Question: Count the number of objects in the diagram.
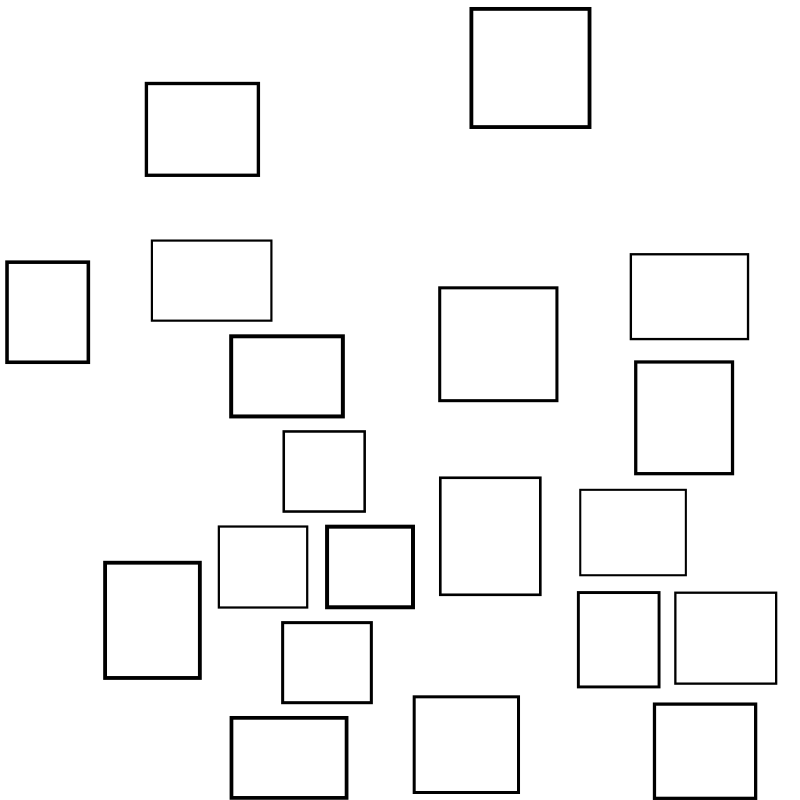
Answer: 20